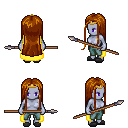
a pixel art fantasy rpg character, female body template, dark elf, purple skin, yellow cape, teal pants, brunette extra-long hairstyle, gold tiara, gray slippers, spear, four views (front, back, left, right), 2x2 character sprite sheet, small pixel art, hard edges, no anti-aliasing